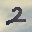
Label: 2